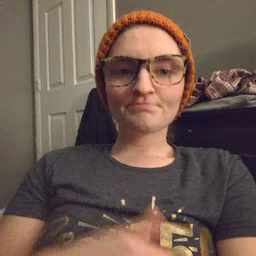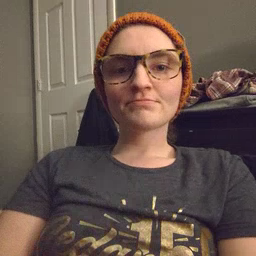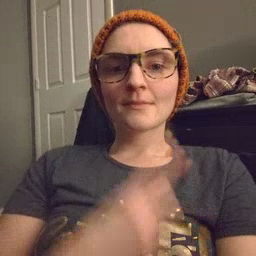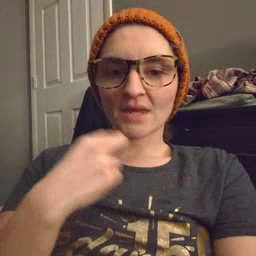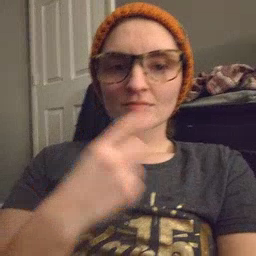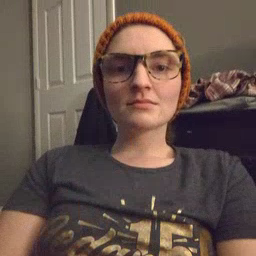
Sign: mouth